Aerial crown-view tile of a tropical tree (Barro Colorado Island, Panama), acquired 20250915:
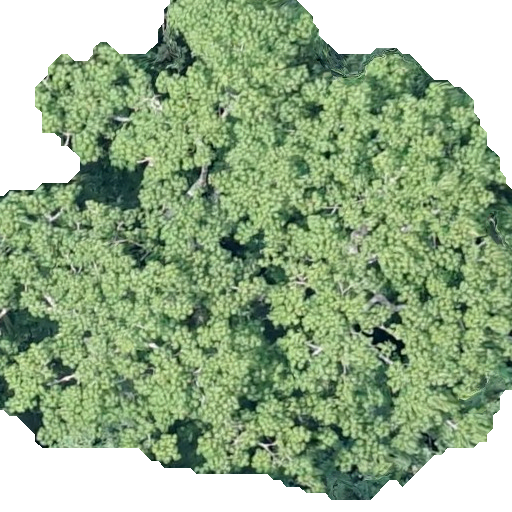
Species: Ceiba pentandra
GBIF accepted scientific name: Ceiba pentandra
Crown area: 309.346 m²